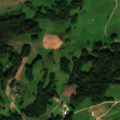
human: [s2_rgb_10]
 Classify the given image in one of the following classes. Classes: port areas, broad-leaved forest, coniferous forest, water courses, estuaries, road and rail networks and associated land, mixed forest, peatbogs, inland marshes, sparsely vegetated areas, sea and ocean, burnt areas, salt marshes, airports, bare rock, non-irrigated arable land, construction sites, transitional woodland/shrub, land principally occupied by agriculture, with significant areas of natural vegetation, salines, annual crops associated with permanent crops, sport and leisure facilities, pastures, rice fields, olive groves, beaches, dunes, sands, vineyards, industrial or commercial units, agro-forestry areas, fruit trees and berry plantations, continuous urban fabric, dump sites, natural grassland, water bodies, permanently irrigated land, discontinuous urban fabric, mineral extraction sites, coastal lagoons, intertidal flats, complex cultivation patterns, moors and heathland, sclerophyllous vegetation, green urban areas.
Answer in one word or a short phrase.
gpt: non-irrigated arable land, pastures, land principally occupied by agriculture, with significant areas of natural vegetation, broad-leaved forest